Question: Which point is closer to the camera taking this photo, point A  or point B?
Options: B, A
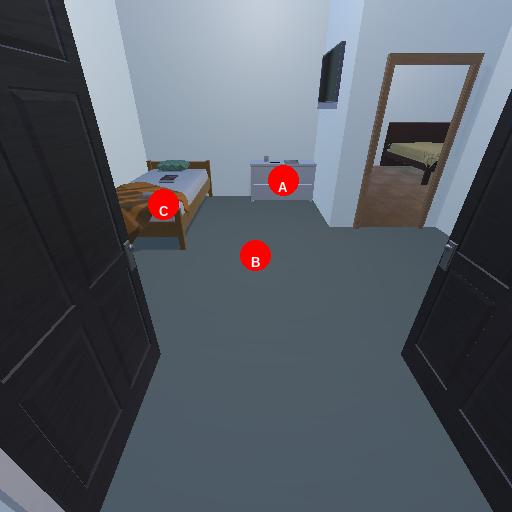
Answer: B